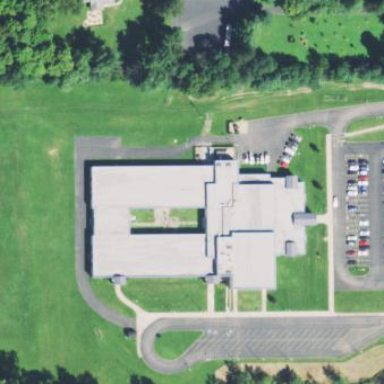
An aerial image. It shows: School.